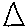
Label: triangle